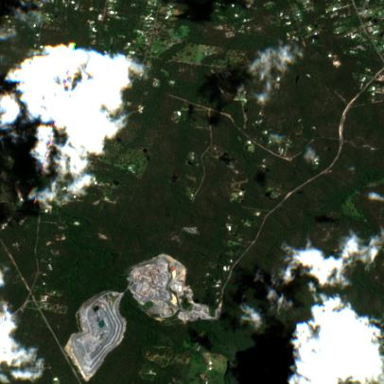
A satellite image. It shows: Industrial area that is mine.